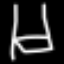
Label: chair